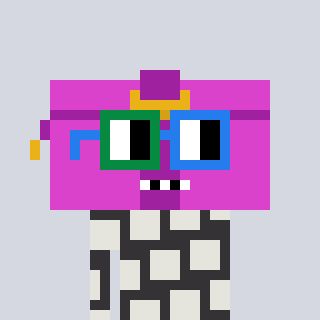
a pixel art character with square green and blue glasses, a clutch-shaped head and a grayscale-colored body on a cool background